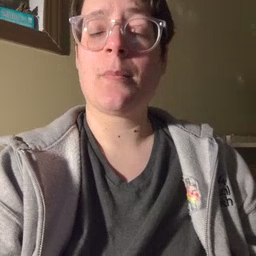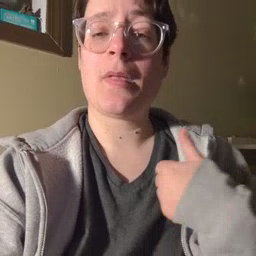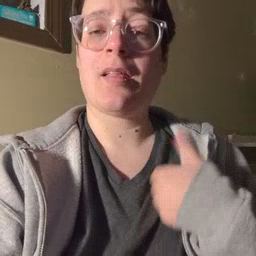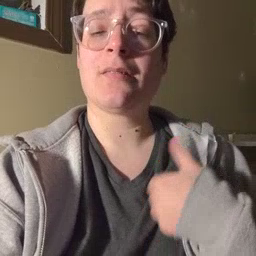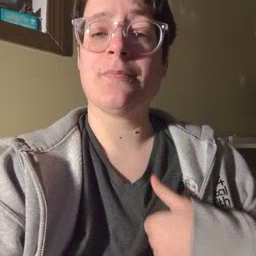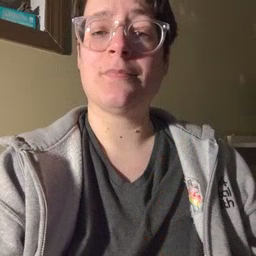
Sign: bath